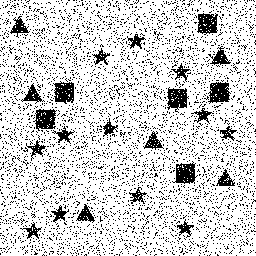
Squares: 6
Triangles: 6
Stars: 12
Total shapes: 24